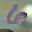
Label: 6